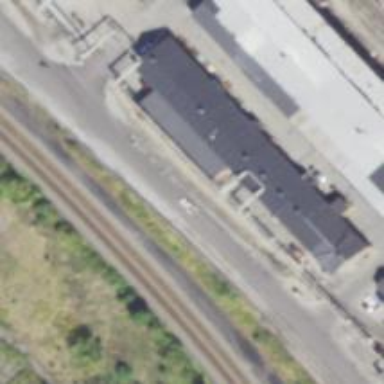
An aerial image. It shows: Railway siding with rails.